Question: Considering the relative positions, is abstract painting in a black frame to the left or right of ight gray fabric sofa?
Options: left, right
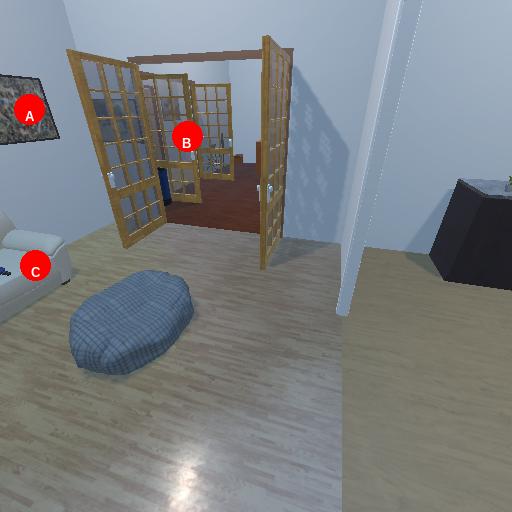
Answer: left